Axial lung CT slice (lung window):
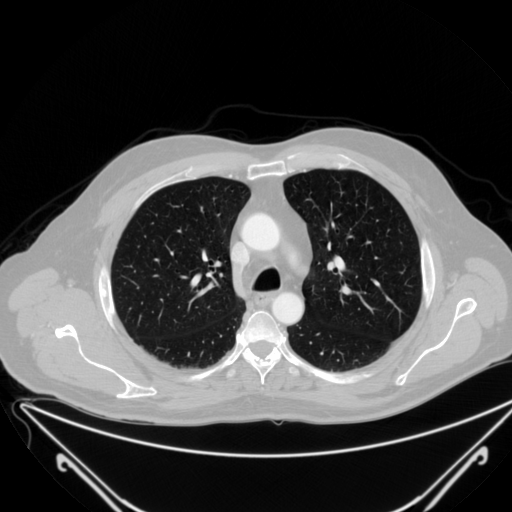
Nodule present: no